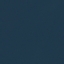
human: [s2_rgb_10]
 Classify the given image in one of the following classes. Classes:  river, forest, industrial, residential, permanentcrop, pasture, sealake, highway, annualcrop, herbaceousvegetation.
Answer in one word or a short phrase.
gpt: SeaLake